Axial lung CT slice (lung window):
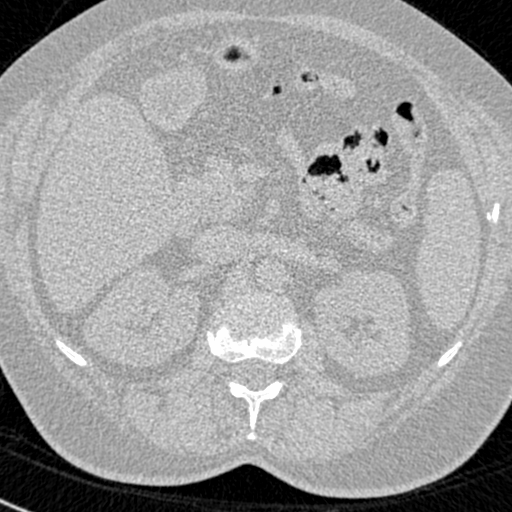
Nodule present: no